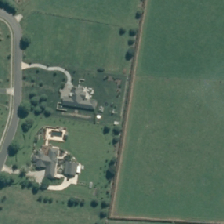
Land cover: urban_build_up